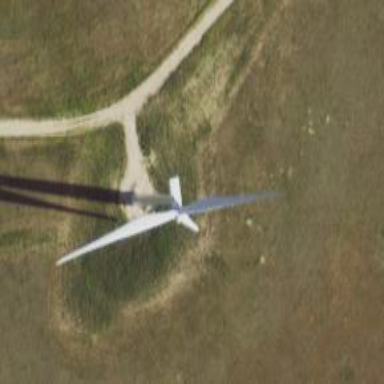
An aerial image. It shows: Wind generator using horizontal axis wind turbines.